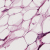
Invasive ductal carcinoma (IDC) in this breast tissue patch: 0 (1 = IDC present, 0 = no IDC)